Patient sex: M
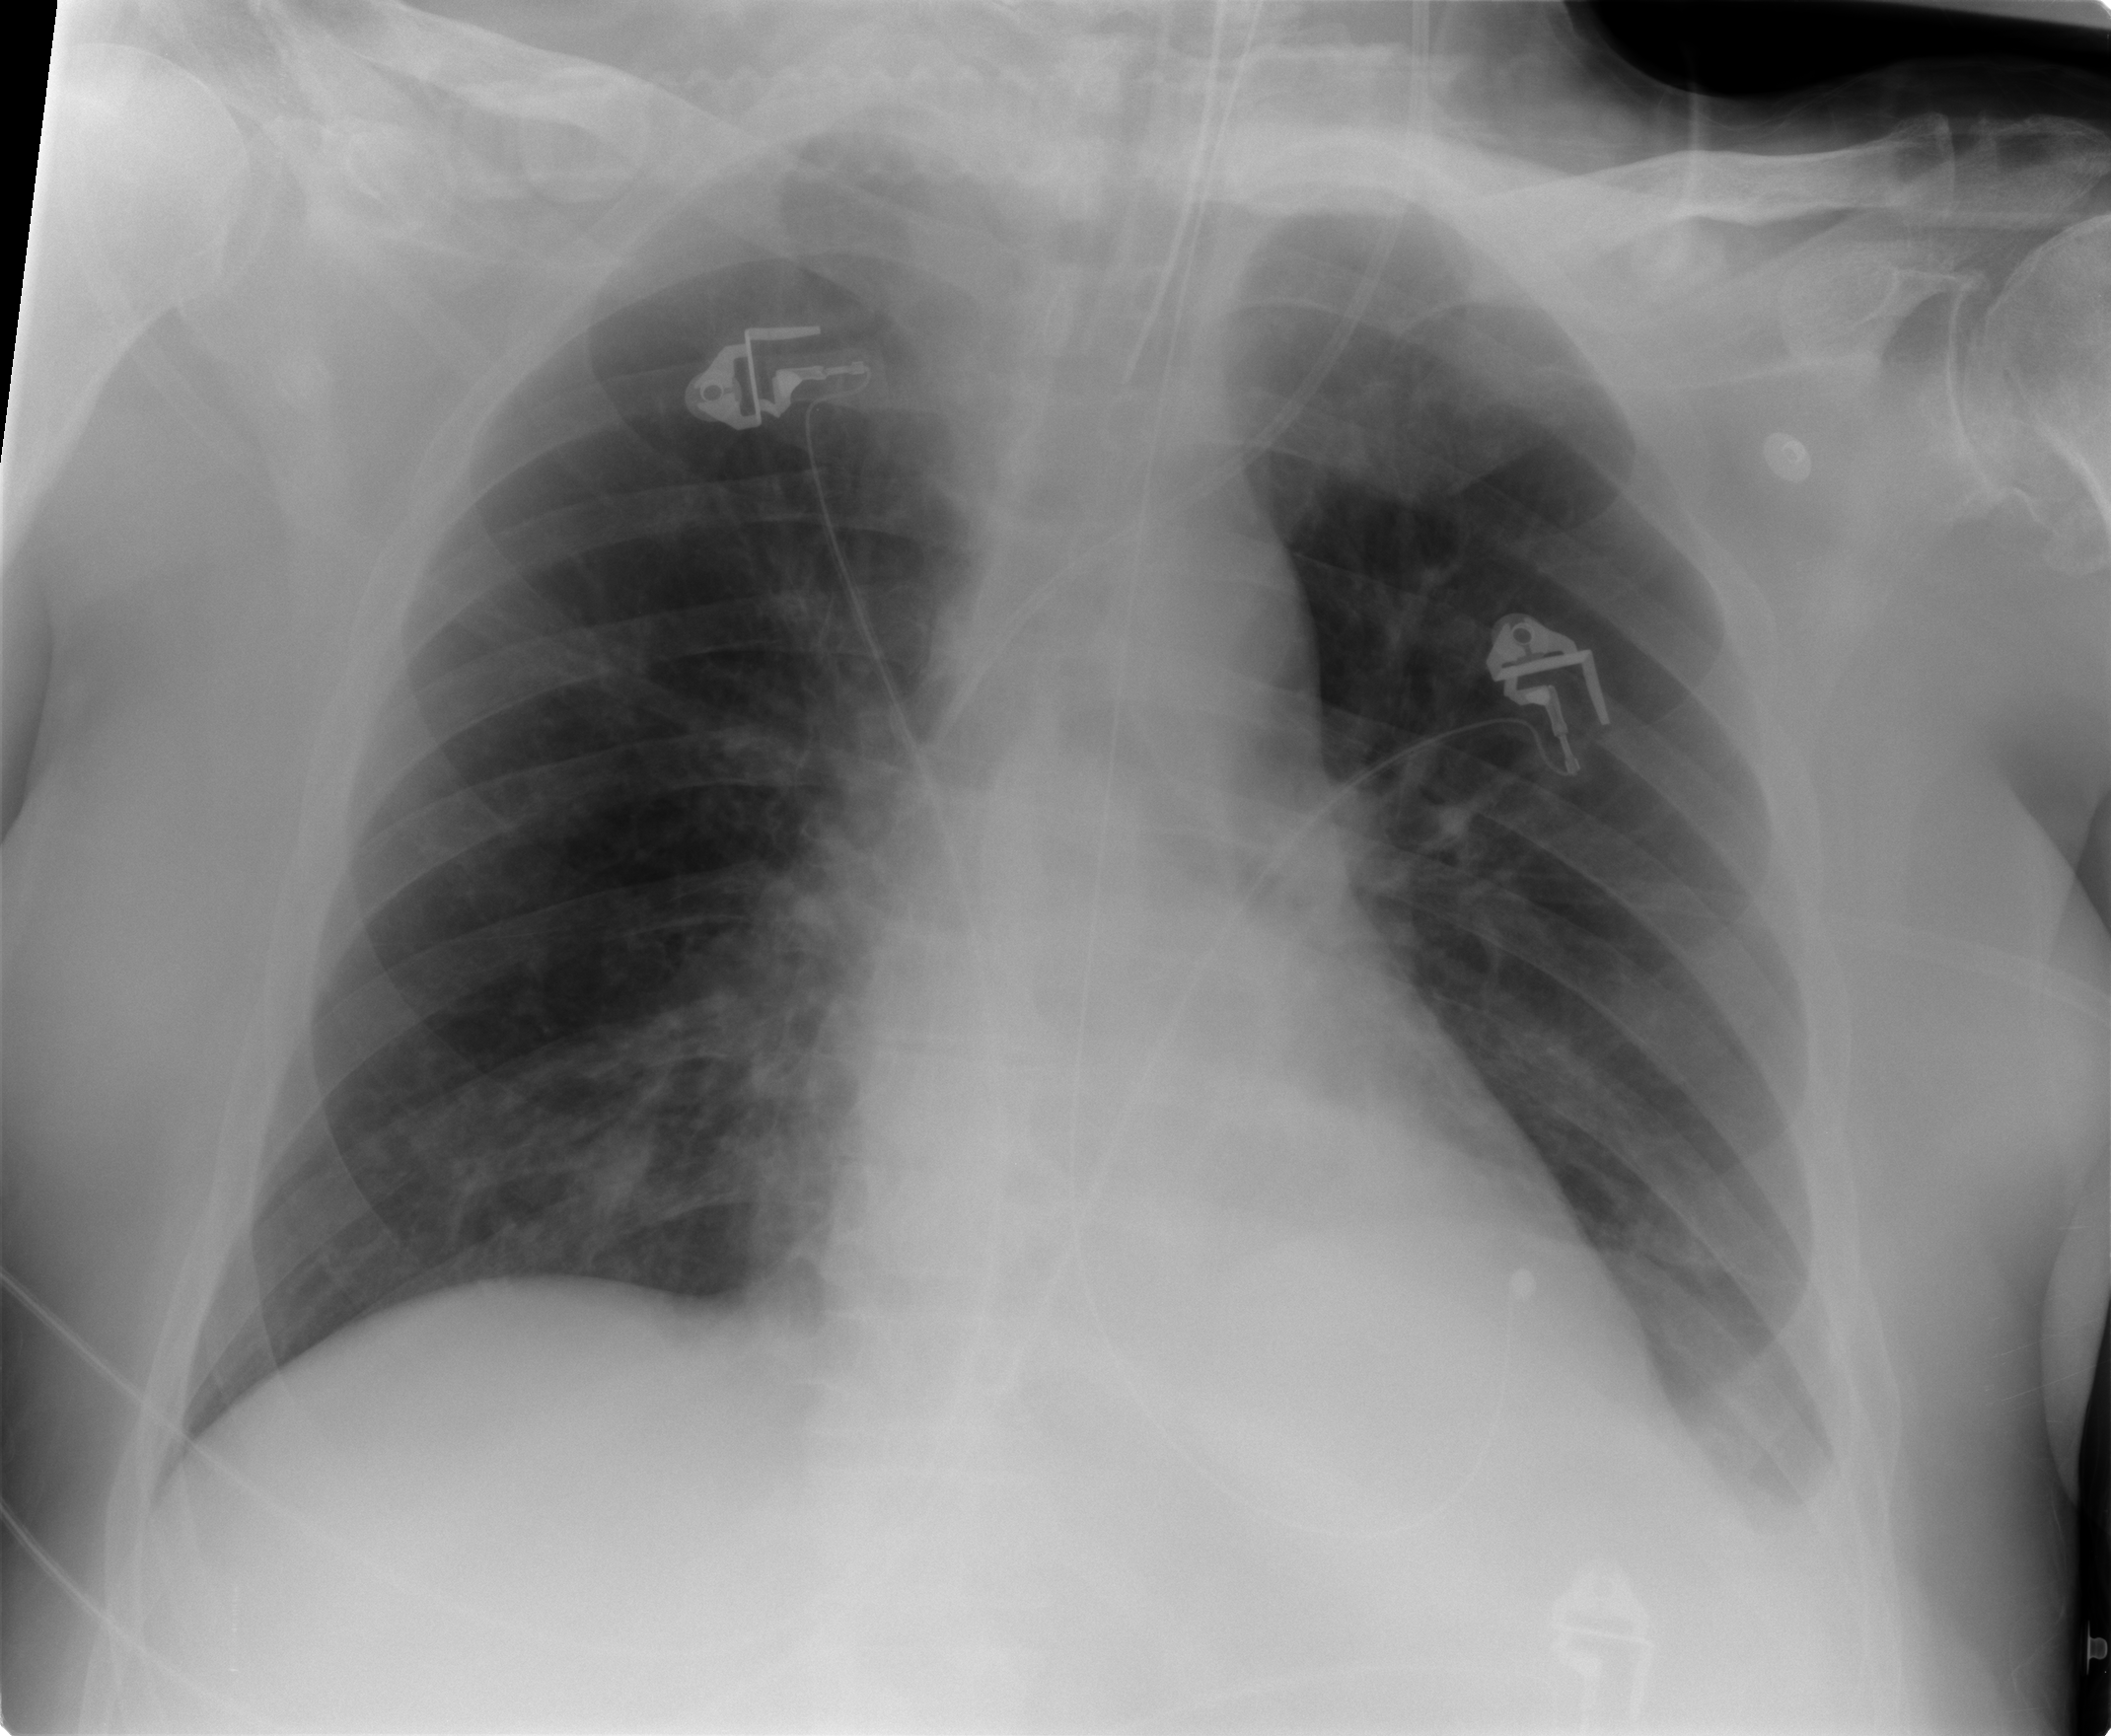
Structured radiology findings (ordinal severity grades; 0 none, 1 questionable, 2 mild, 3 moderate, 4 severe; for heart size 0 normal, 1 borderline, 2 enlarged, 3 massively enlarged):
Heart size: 0
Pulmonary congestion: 0
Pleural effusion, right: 0
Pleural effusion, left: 2
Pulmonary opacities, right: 2
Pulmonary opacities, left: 0
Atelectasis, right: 2
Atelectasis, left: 2